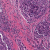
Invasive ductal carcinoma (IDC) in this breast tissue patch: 0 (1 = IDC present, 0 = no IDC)